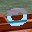
Label: 0